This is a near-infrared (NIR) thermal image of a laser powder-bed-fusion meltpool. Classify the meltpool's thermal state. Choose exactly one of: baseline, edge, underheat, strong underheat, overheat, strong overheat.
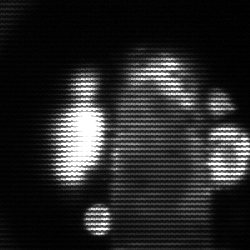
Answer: strong underheat